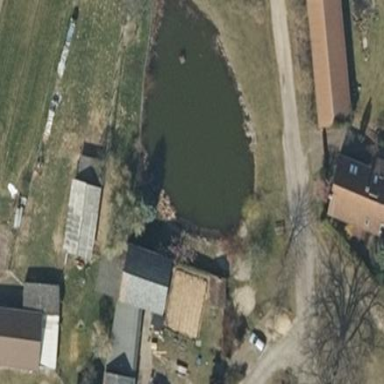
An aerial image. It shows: Serene pond surrounded by nature.